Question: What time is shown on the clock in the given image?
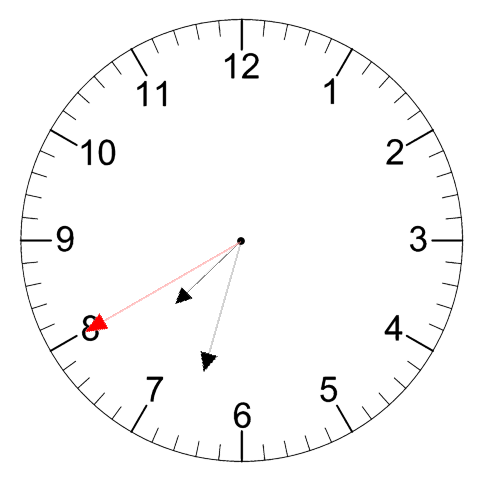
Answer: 07:32:40